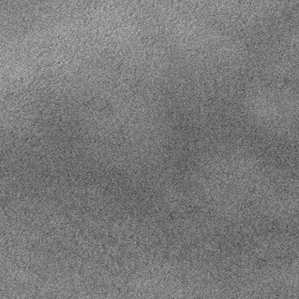
Label: frost